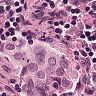
Metastatic tissue present: yes